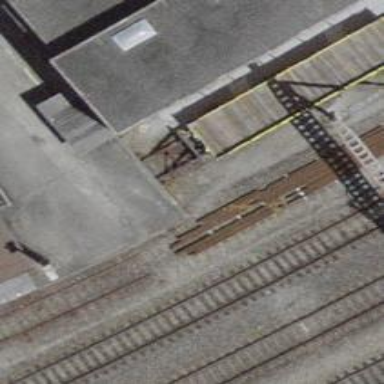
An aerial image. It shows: Railway buffer stop.